Interaction volume radius: 10 \u00c5
Interaction volume height: 20 \u00c5
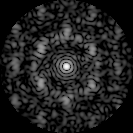
Disorder parameter: 0.7245